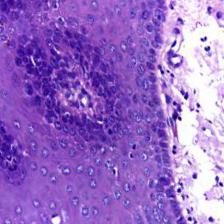
Diagnosis: Normal